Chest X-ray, PA view. Patient: 56 years old, sex F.
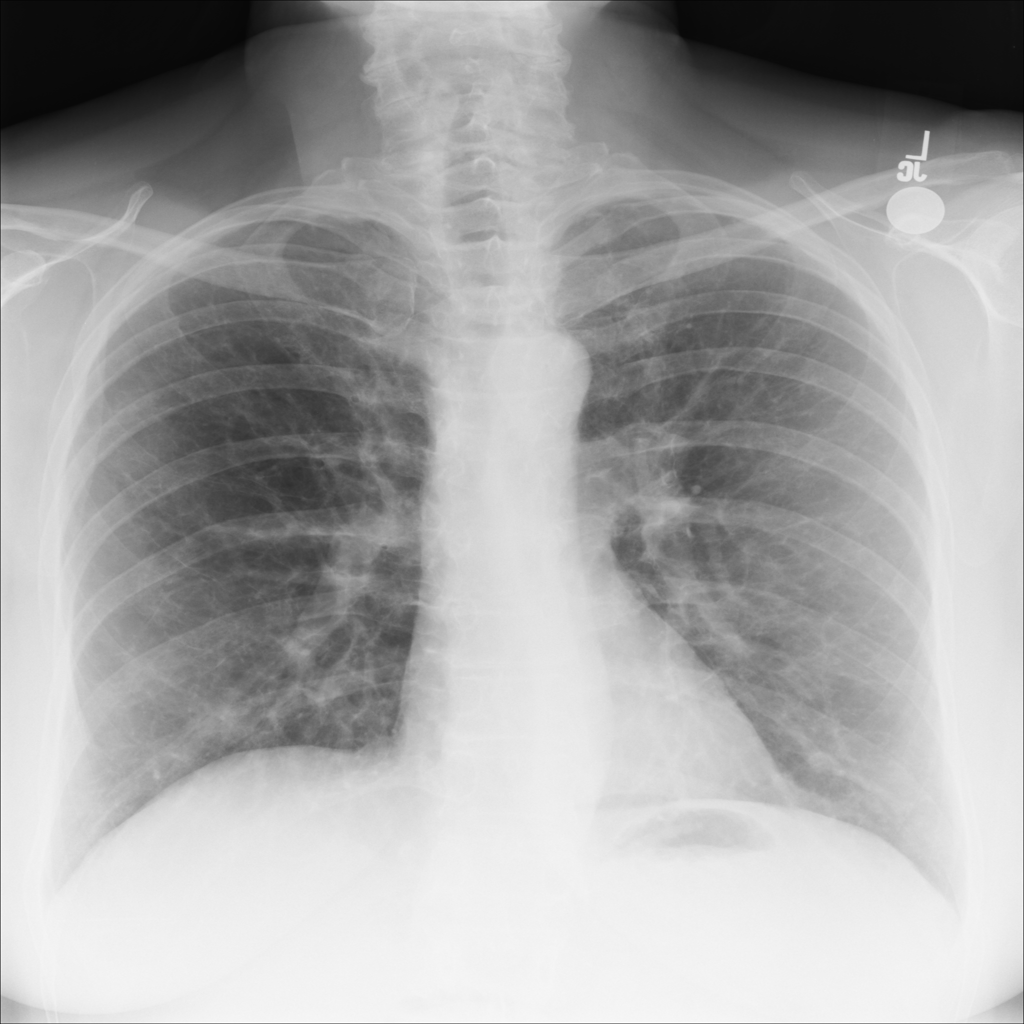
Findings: No Finding